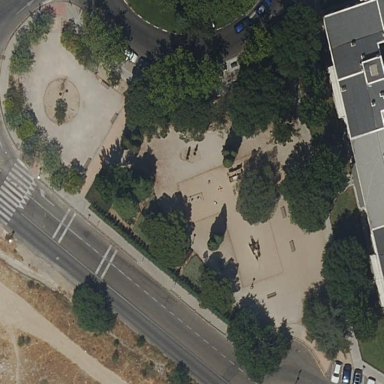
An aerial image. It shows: Lovely park for leisure and relaxation.